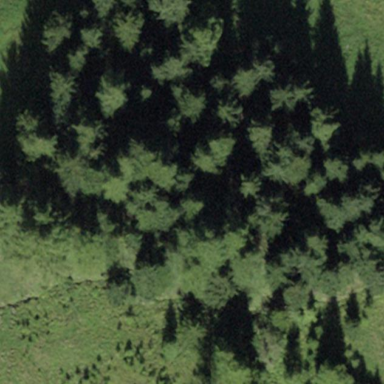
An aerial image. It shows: Forest area.